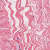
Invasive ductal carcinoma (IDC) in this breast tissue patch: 0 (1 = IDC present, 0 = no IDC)